Question: I created an AlertDialog. And I need to put a timer there somehow.
Timer must show time from 90 seconds to 0 seconds.
Does someone know how to make that inscription in textView("90 sseconds to acceptance...") change every second with different text? ("90 sseconds to acceptance..." -> "89 sseconds to acceptance..." -> etc..)

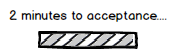
Answer: Does this work for you?
'''
/*
new CountDownUpdate((TextView)findViewById(R.id.accept_text), 90,
new CountDownUpdate.Callback(){
@Override
public void onCountDownComplete(TextView textView)
{
Toast.makeText(getApplicationContext(), "BOOM!", Toast.LENGTH_LONG).show();
}
});
*/
private static class CountDownUpdate implements Runnable
{
private Callback mCallback;
private int mFrom;
private TextView mView;
public CountDownUpdate(TextView view, int from, Callback callback)
{
mCallback = callback;
mFrom = from;
mView = view;
mView.post(this);
}
@Override
public void run()
{
mView.setText(mFrom + " seconds to acceptance...");
if(mFrom-- == 0){
if(mCallback != null){
mCallback.onCountDownComplete(mView);
}
}
else{
mView.postDelayed(this, 1000);
}
}
public static interface Callback
{
public void onCountDownComplete(TextView textView);
}
}
'''